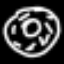
Label: donut